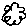
Label: cloud